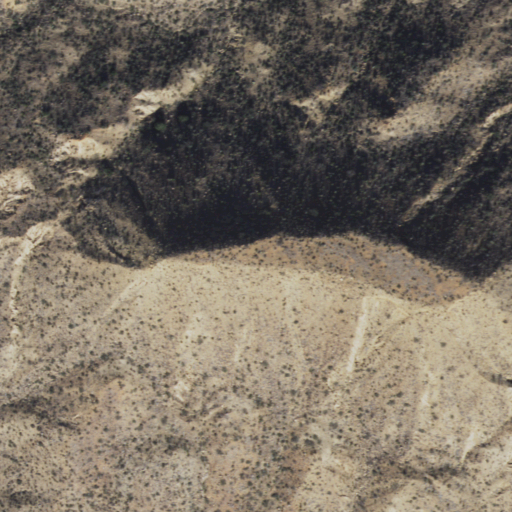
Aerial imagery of mountain in Arizona named Metate Peak containing shrub and grassland